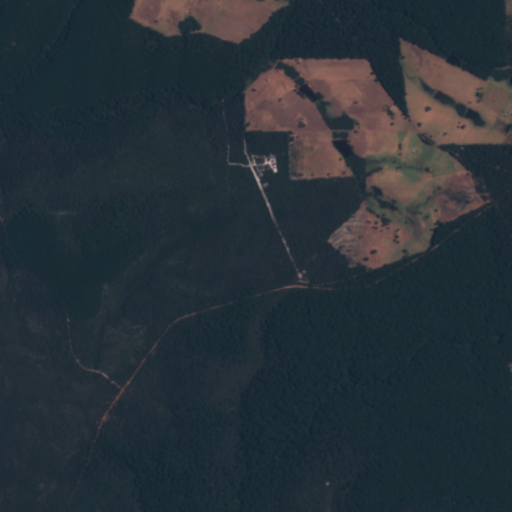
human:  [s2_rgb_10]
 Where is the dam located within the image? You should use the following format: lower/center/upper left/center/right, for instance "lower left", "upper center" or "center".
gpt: The dam is located in the upper right of the image.
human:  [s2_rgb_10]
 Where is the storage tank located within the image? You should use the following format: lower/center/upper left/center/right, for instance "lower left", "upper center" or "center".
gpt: The storage tank is located in the upper right of the image.
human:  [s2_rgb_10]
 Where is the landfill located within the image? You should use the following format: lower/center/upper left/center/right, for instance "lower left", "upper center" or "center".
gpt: There is no landfill in the image.